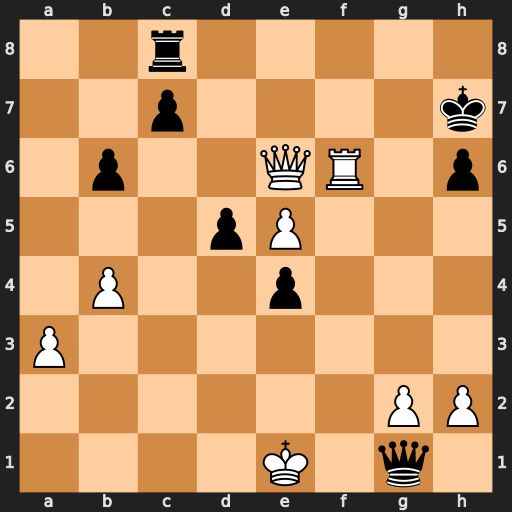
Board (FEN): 2r5/2p4k/1p2QR1p/3pP3/1P2p3/P7/6PP/4K1q1
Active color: w
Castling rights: -
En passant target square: -
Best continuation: Ke2 Qxg2+ Rf2 Rg8 Rxg2